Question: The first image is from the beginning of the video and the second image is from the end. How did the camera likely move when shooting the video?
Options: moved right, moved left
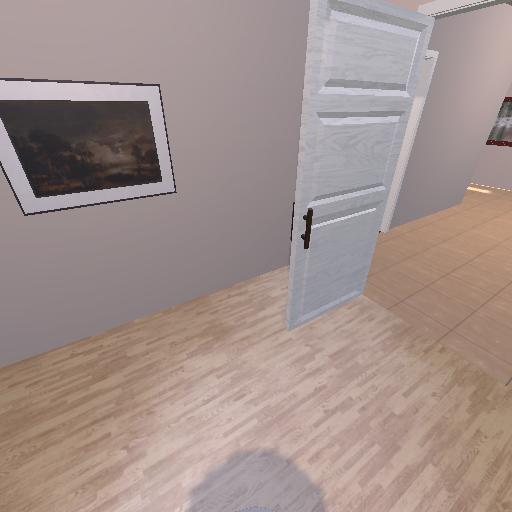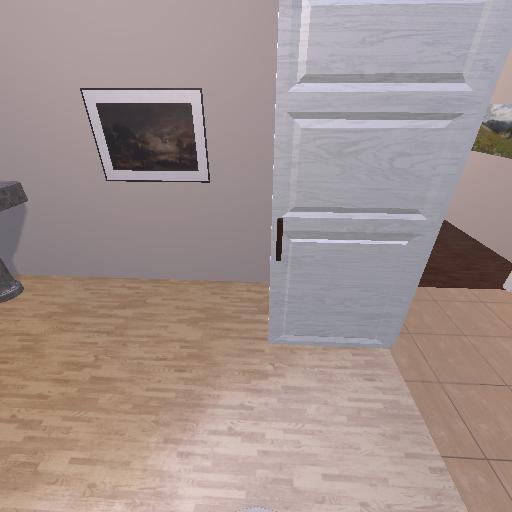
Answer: moved right